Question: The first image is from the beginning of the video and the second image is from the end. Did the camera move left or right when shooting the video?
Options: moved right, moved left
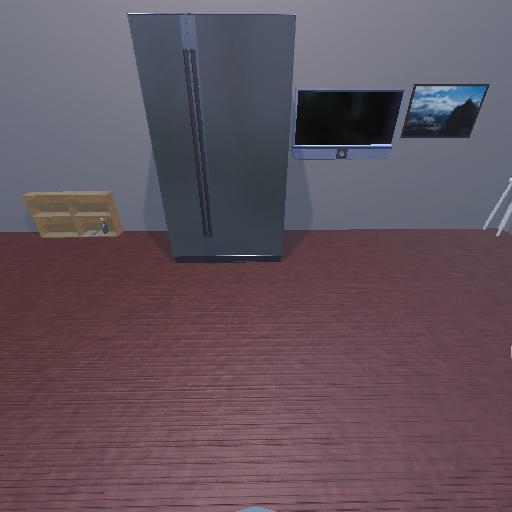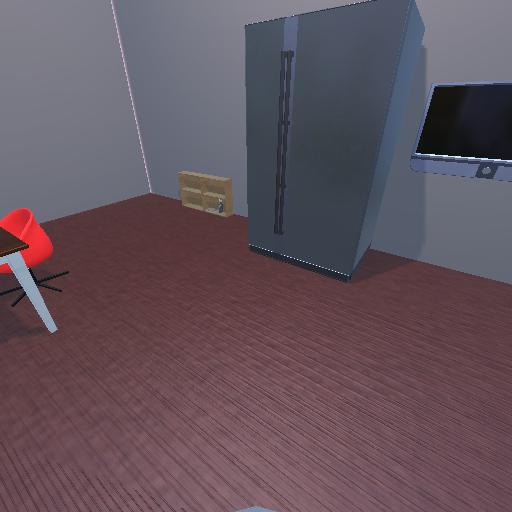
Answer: moved right